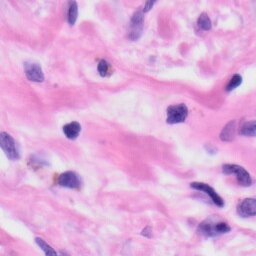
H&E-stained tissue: Skin